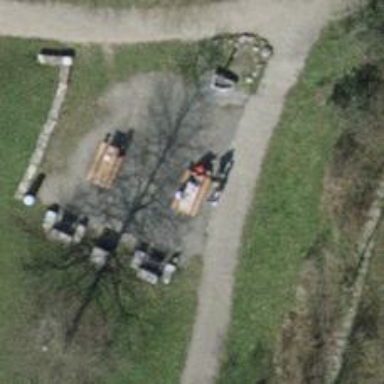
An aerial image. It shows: Brown picnic table located in leisure land area.